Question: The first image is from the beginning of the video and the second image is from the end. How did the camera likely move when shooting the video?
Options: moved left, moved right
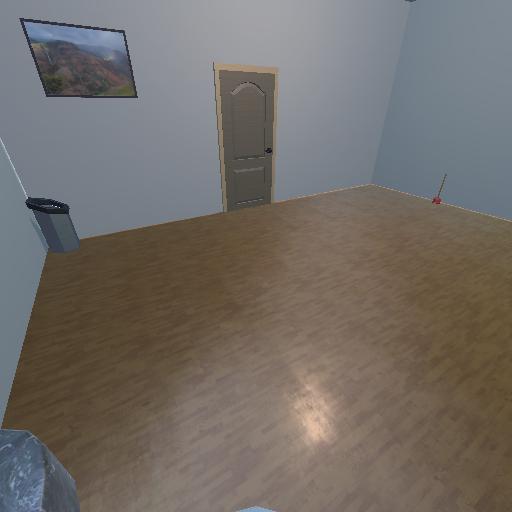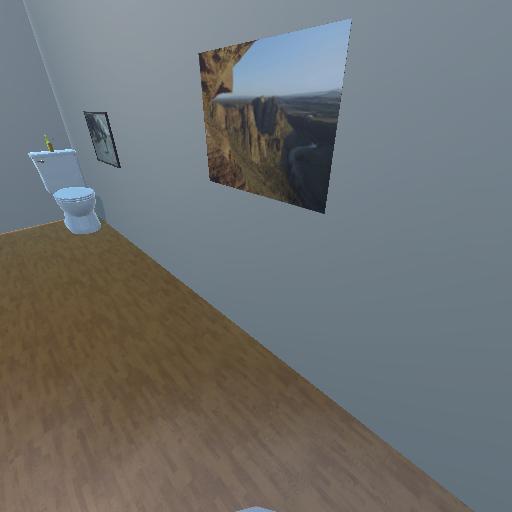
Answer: moved left